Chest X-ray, PA view. Patient: 67 years old, sex M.
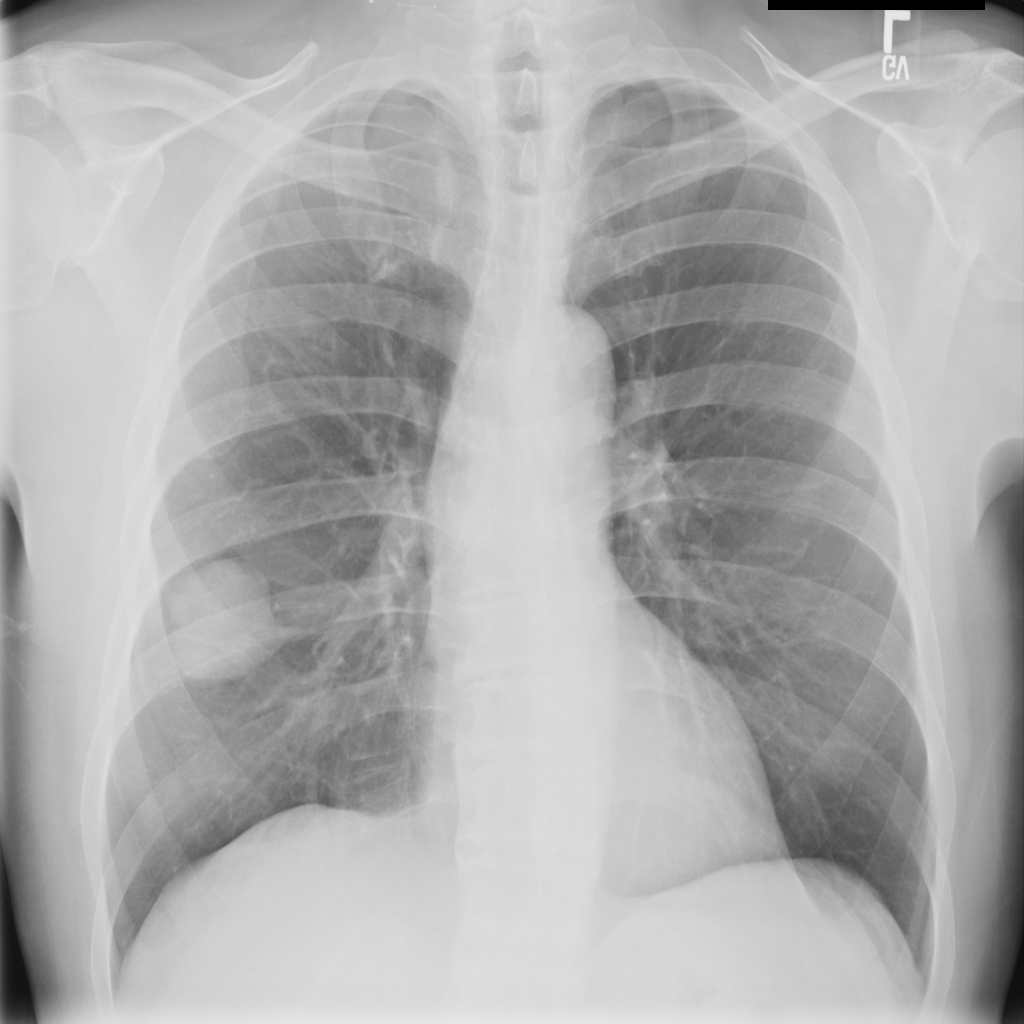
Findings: Mass